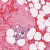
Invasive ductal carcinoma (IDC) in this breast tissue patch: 0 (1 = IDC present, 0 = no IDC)